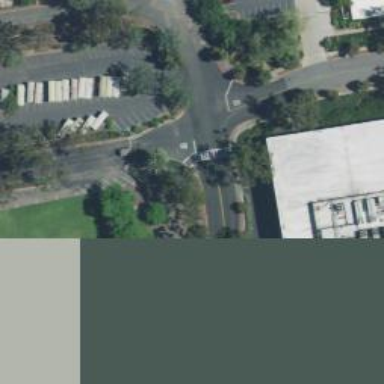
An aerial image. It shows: Marked road crossing.